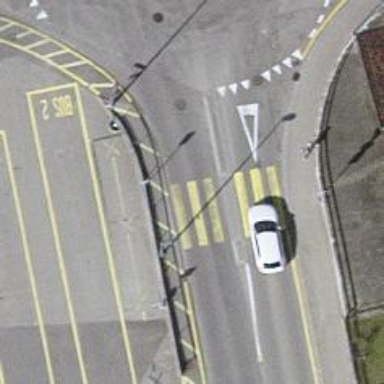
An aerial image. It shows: Uncontrolled crossing with pedestrian island.